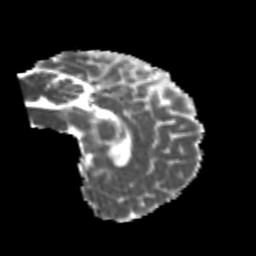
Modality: MD
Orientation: sagittal
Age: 25
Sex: male
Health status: healthy
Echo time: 0.074 s